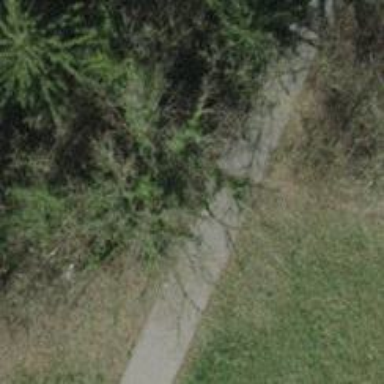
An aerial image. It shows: Compacted footway.